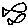
Label: fish